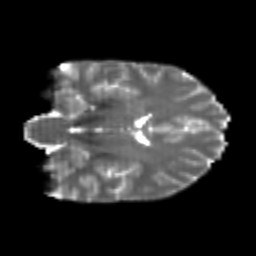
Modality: T2w
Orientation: coronal
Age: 23
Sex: female
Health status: healthy
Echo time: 0.074 s